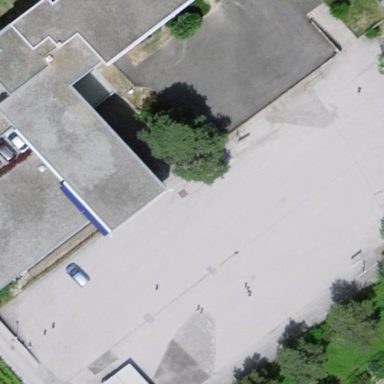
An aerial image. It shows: School.